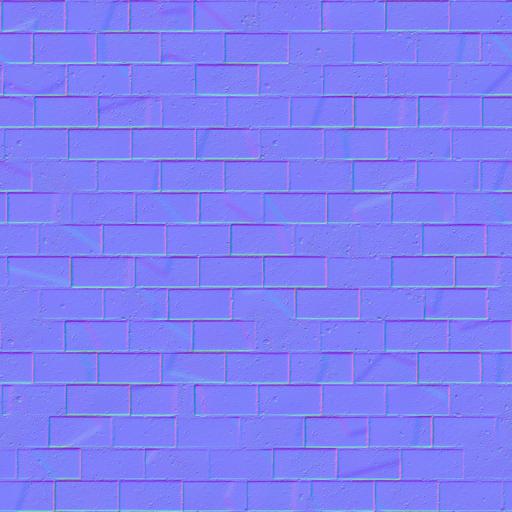
old pavement paving stones road